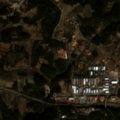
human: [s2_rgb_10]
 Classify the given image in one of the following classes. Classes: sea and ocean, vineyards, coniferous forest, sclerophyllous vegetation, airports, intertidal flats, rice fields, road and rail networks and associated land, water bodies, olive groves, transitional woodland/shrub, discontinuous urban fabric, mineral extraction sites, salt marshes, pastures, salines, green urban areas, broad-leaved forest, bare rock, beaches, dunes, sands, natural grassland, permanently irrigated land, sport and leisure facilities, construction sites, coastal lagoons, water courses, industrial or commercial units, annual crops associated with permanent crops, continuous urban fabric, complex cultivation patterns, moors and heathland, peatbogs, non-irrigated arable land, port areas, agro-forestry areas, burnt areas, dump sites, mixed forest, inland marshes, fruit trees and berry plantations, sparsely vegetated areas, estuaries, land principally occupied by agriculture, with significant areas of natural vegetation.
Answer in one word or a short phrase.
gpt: industrial or commercial units, complex cultivation patterns, land principally occupied by agriculture, with significant areas of natural vegetation, coniferous forest, transitional woodland/shrub